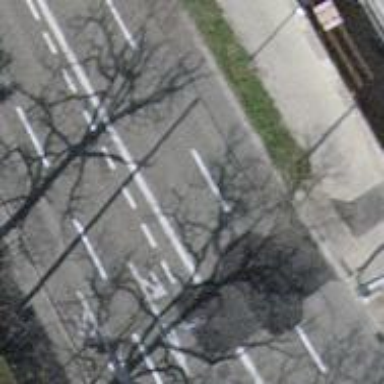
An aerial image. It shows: Asphalt road with primary highway designation. There are separate sidewalks on both sides.